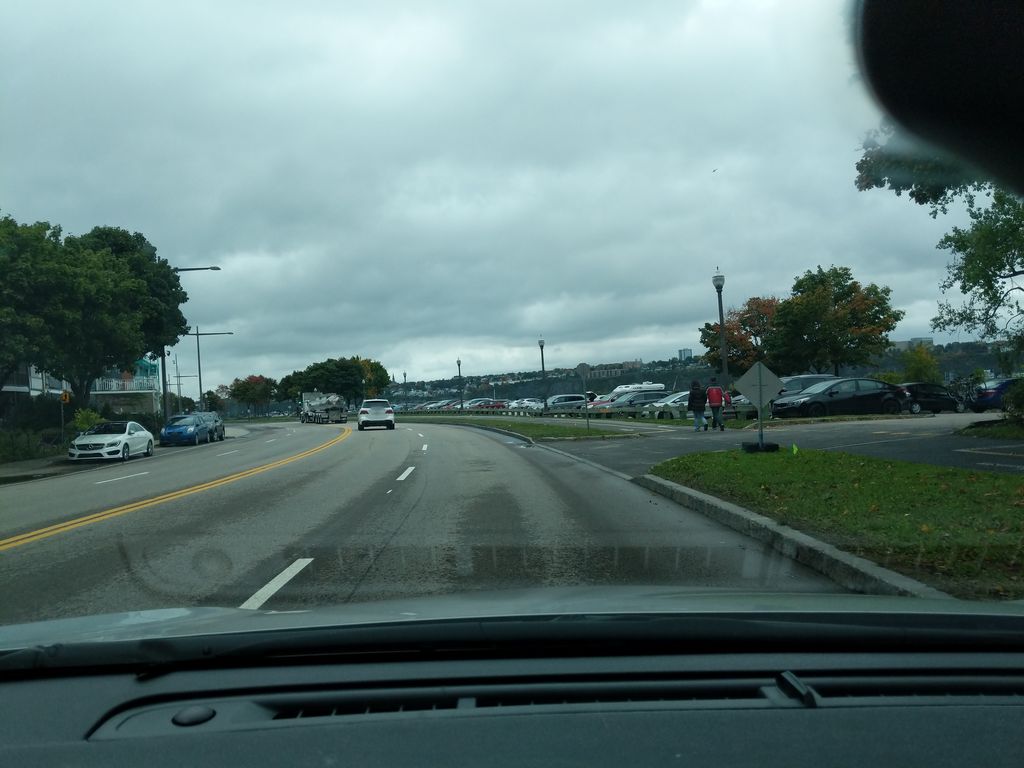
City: quebec_city